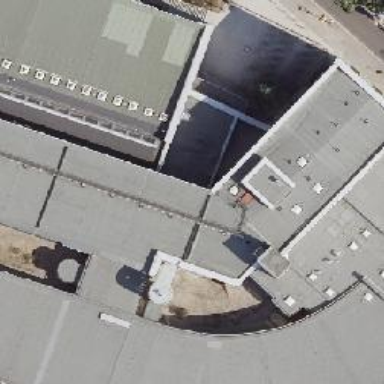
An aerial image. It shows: Canteen.